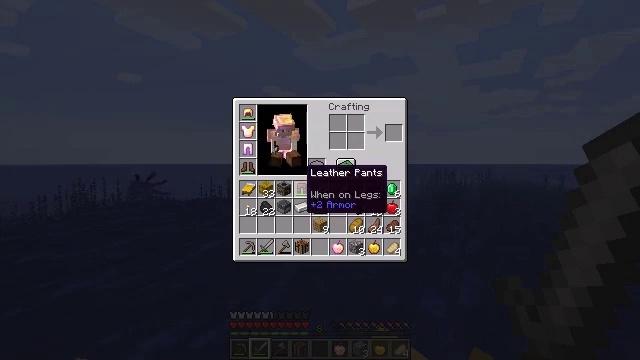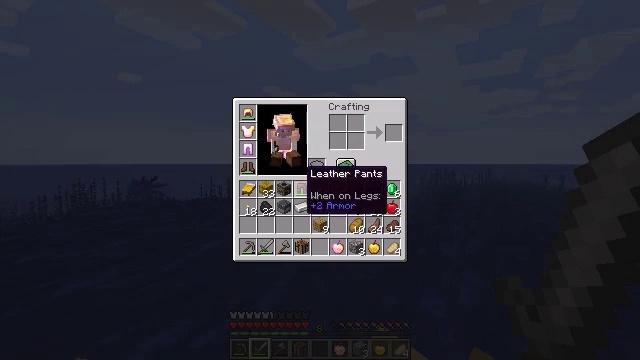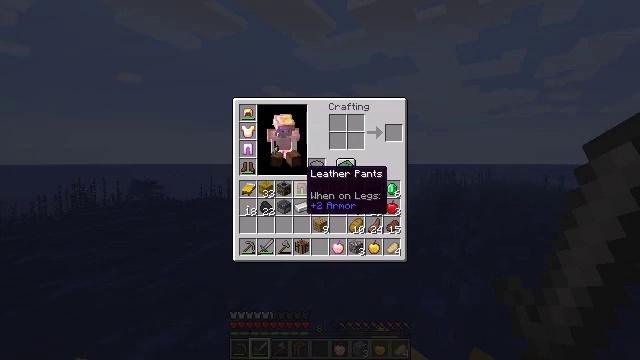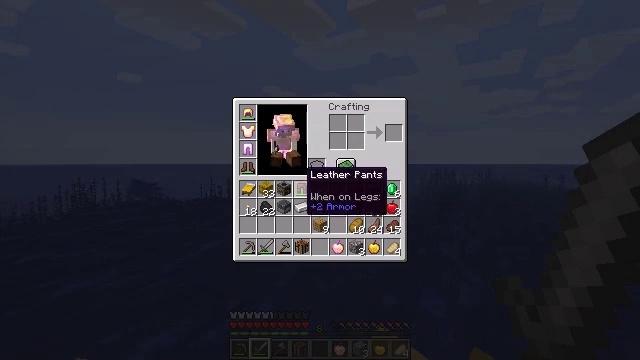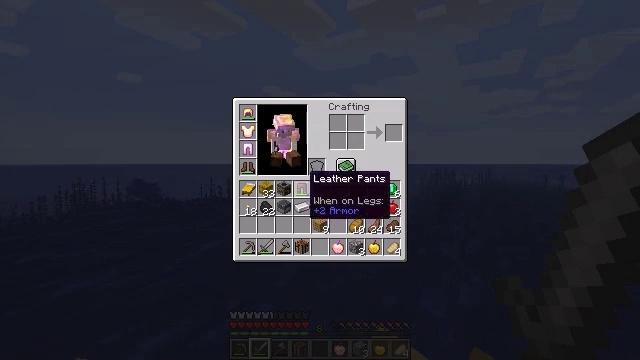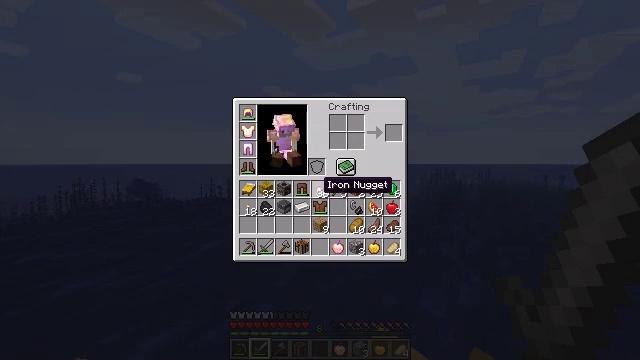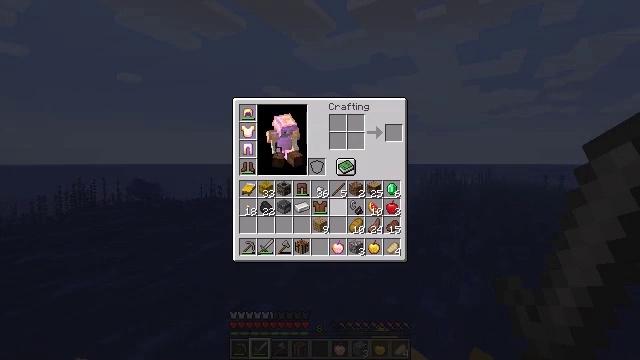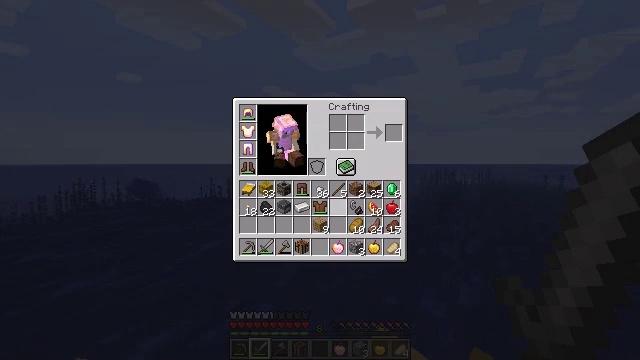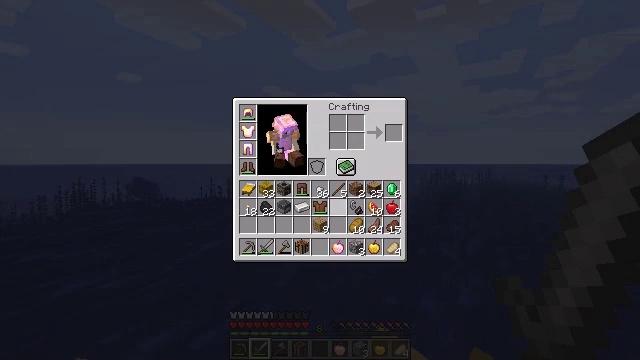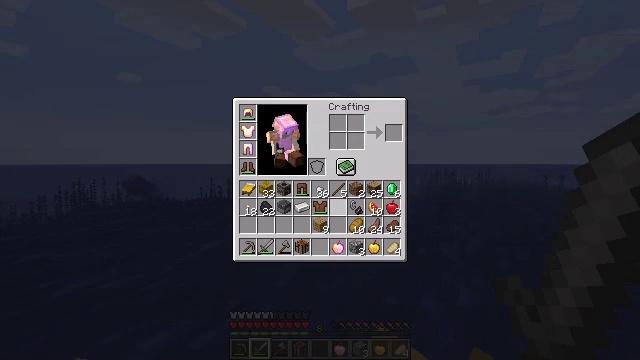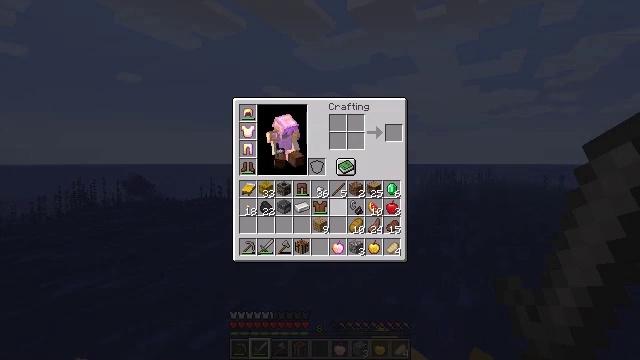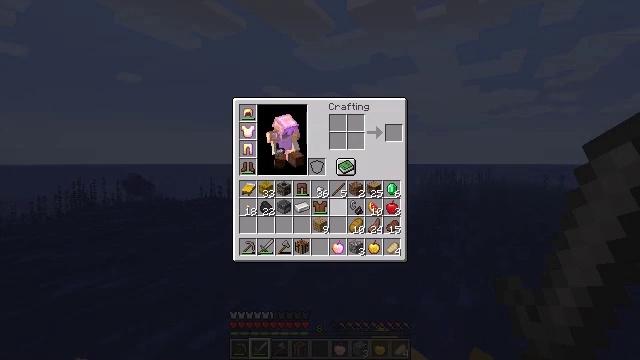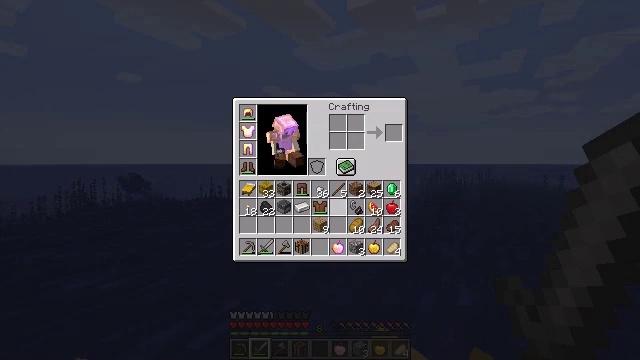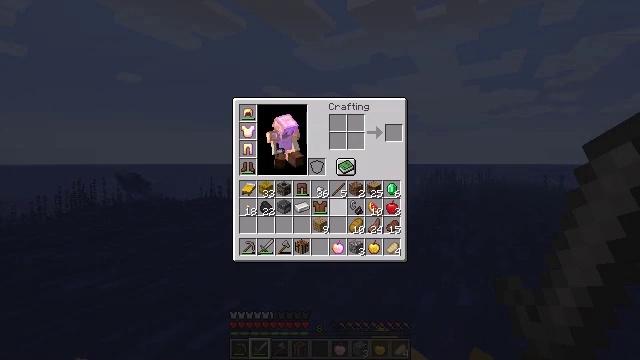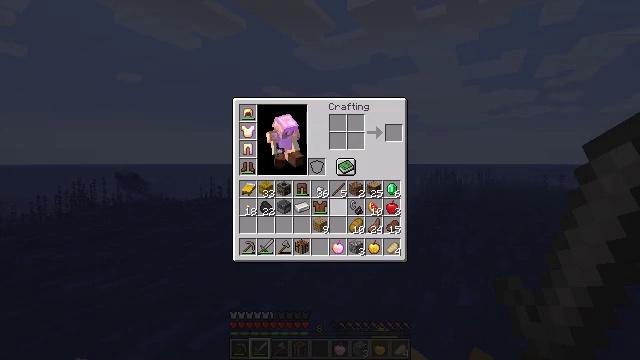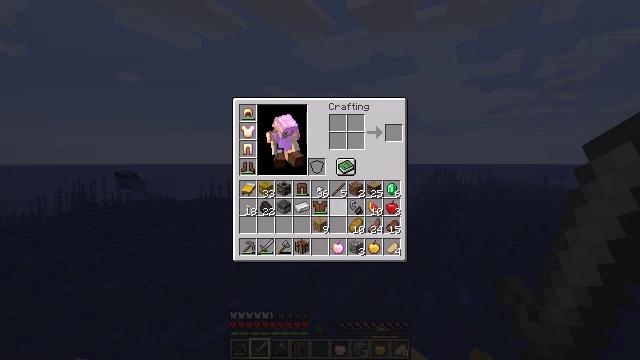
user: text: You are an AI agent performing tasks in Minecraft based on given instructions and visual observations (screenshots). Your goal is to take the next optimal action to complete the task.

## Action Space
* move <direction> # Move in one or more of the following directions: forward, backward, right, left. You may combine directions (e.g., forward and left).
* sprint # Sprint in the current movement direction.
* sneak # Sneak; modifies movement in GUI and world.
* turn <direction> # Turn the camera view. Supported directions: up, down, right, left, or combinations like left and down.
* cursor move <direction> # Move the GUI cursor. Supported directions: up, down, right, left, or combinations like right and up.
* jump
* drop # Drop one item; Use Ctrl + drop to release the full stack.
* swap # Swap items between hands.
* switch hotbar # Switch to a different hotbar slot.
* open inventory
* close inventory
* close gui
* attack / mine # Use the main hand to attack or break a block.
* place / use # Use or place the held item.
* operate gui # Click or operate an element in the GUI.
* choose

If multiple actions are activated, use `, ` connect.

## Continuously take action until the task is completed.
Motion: motion action
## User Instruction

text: Drop a leather chestplate.
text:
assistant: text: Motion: no_op
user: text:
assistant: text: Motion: no_op
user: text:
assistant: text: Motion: no_op
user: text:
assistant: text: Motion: no_op
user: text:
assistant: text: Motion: cursor move right
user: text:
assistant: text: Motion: cursor move right and down
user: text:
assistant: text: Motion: no_op
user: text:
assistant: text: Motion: no_op
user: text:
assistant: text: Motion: no_op
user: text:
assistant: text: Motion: no_op
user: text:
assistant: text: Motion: no_op
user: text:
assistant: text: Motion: no_op
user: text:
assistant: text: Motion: no_op
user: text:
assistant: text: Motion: no_op
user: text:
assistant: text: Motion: no_op
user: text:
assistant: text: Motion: no_op
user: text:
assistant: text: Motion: no_op
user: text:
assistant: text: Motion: no_op
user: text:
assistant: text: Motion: no_op
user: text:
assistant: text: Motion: cursor move left
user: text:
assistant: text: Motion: no_op
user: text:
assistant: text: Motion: no_op
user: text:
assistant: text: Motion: no_op
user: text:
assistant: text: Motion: no_op
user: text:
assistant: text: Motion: no_op
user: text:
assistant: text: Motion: no_op
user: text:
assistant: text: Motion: no_op
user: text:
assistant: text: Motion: no_op
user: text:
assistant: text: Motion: no_op
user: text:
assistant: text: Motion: operate gui